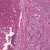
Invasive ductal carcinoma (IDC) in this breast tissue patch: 1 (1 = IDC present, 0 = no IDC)